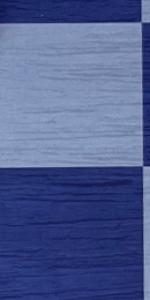
Label: Empty